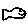
Label: fish